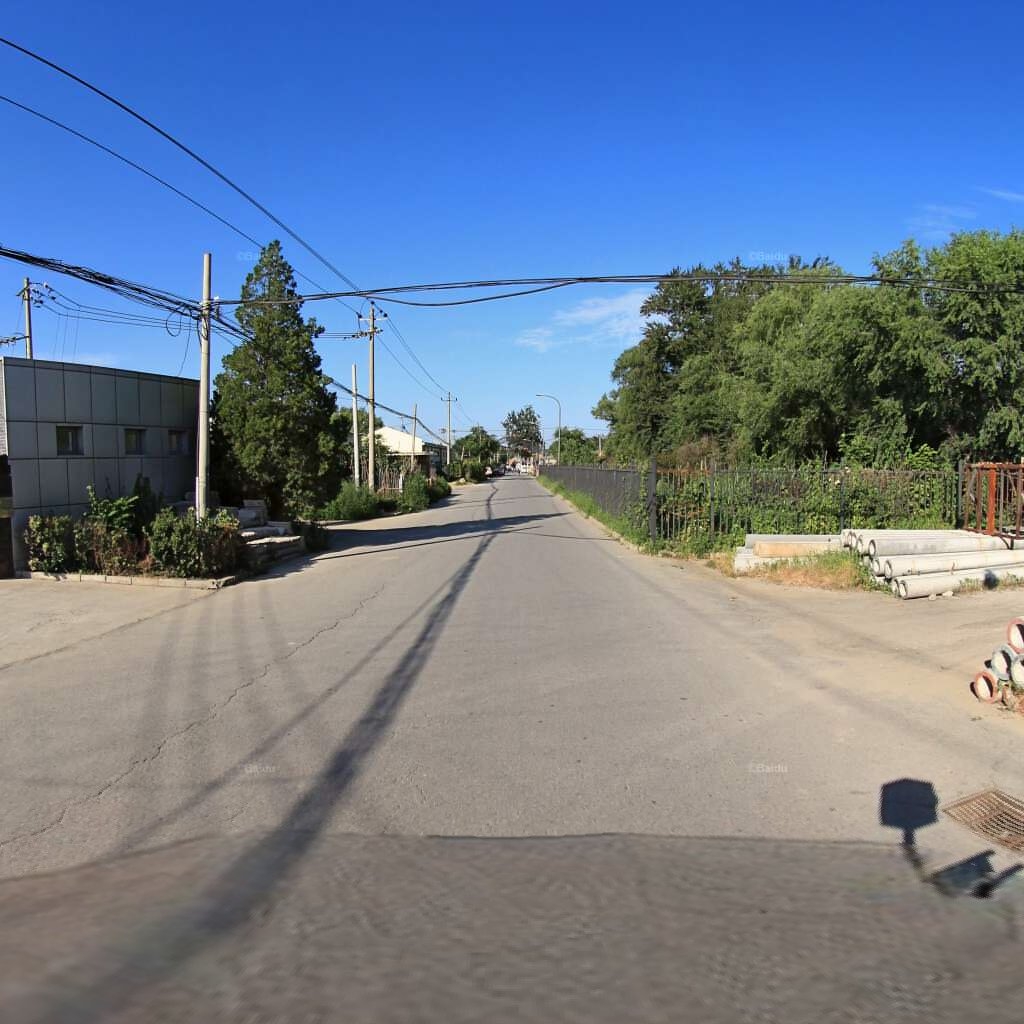
Region: Haidian
Road damage annotations: longitudinal crack